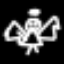
Label: angel